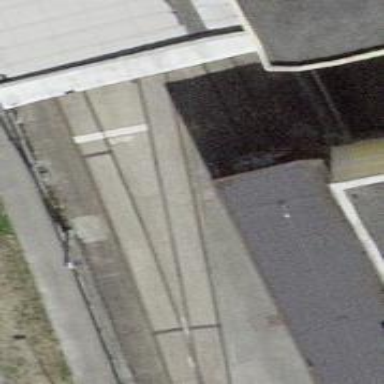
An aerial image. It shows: Single-track railway spur.